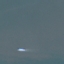
Land use / land cover: SeaLake